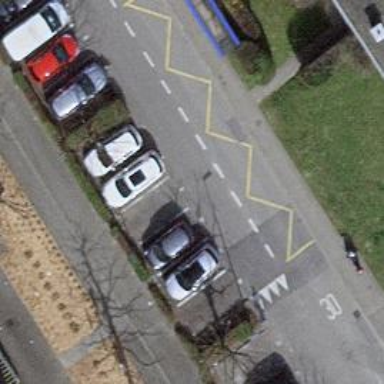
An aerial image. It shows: Public transport stop position.